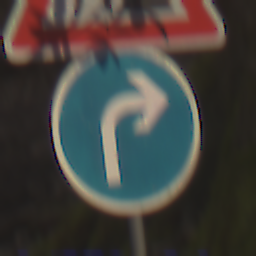
Verkehrszeichen: VorgeschriebeneFahrtrichtungRechts
Zusatzzeichen oben: Arbeitsstelle
Umgebung: Outdoor, Nature
Tageszeit: MorningAfternoon
Wetter: Overcast
Licht: Natural
Jahreszeit: Autumn
Kontrast: LowContrast